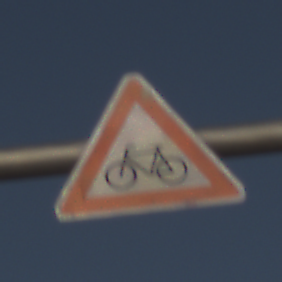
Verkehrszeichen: RadverkehrRechts
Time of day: SunriseSunset
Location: Outdoor (Nature)
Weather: Clear
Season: NotSpecified
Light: Natural